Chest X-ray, AP view. Patient: 39 years old, sex F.
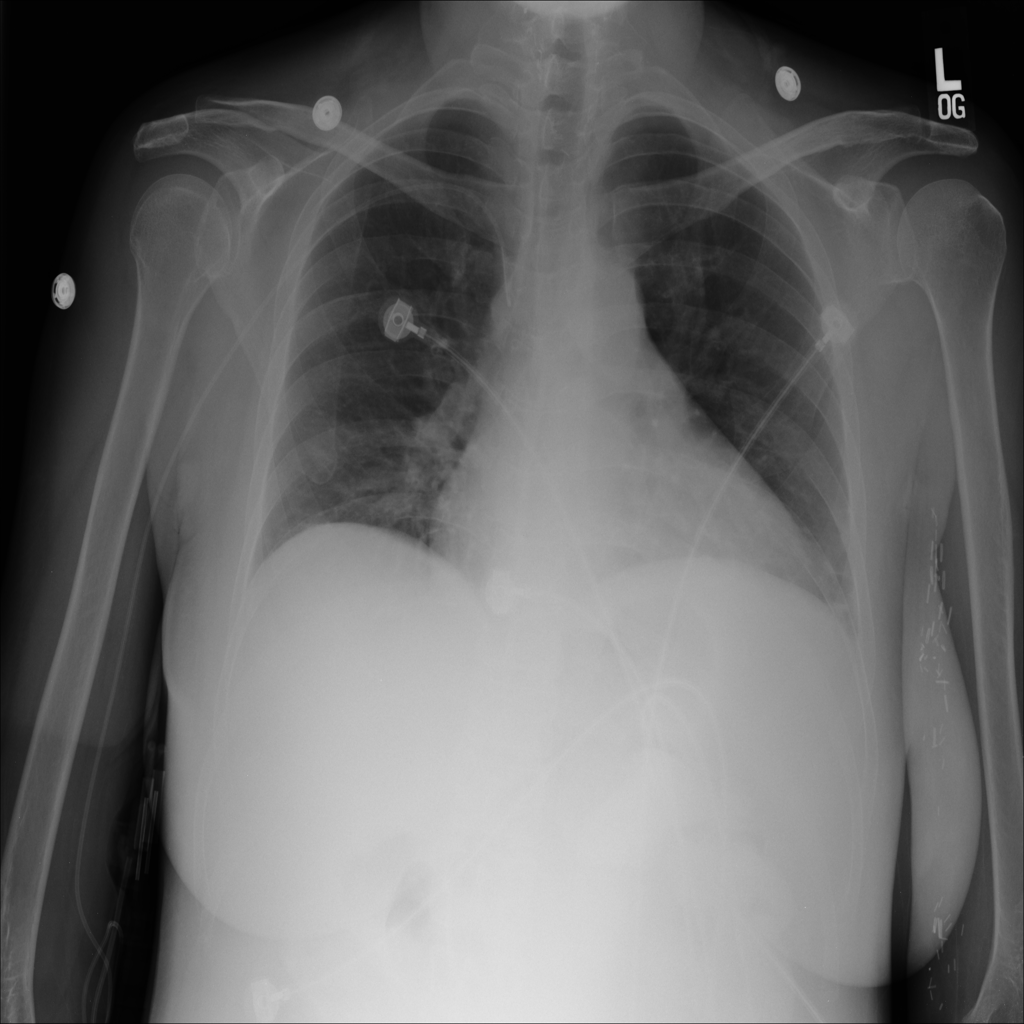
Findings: No Finding